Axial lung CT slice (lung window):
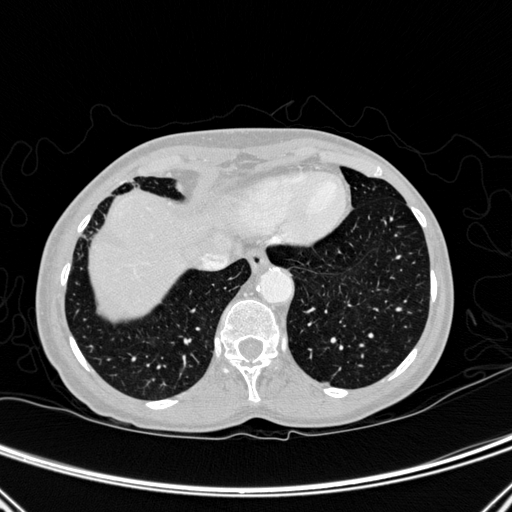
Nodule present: no